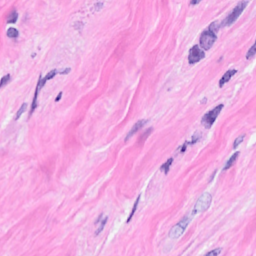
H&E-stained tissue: Breast